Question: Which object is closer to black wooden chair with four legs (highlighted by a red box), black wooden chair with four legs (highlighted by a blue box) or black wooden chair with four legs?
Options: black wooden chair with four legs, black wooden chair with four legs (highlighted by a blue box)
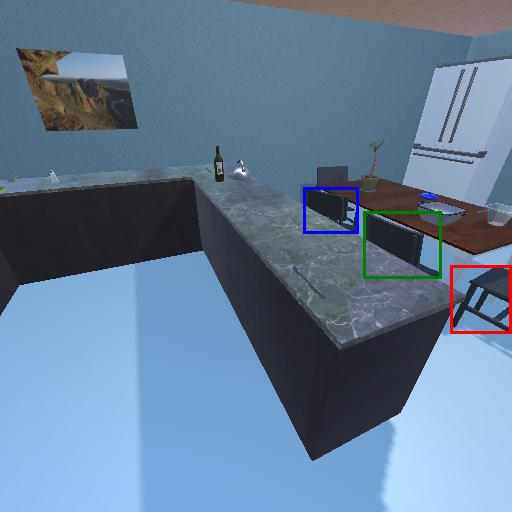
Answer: black wooden chair with four legs